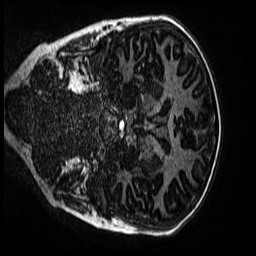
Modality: MP2RAGE
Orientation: coronal
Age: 10
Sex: male
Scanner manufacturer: siemens
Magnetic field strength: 3 T
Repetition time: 4 s
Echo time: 0.00299 s